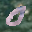
Label: 0